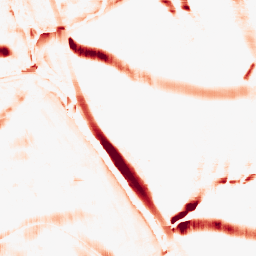
Category: morphological
Decomposition family: morphological_rect
Decomposition parameters: operation: opening
width: 20
height: 20
Upsampling method: quadratic
Upsampling parameters: scale: 2
Upsampling scale: 2